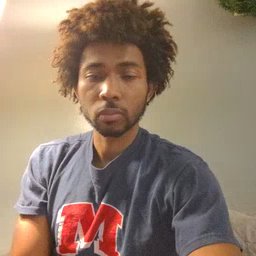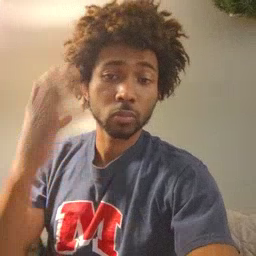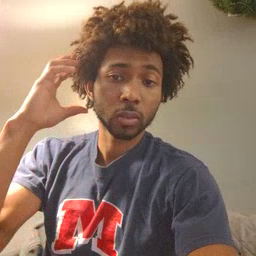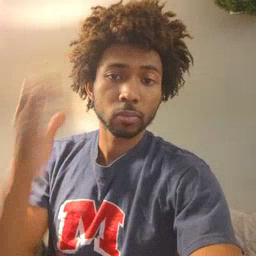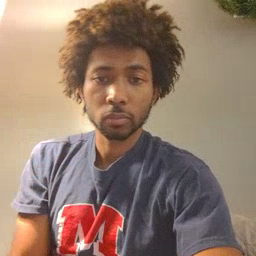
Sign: radio